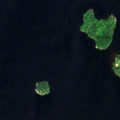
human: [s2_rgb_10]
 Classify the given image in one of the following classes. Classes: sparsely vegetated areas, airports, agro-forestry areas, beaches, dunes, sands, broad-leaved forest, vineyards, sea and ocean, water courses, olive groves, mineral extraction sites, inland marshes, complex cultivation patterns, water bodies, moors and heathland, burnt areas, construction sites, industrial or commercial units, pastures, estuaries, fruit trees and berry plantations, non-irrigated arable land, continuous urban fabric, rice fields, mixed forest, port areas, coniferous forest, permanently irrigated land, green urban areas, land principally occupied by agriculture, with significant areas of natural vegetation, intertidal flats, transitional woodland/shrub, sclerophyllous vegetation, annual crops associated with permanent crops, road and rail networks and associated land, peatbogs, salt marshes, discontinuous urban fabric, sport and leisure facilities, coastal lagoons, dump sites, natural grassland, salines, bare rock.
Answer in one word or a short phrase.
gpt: coniferous forest, water bodies